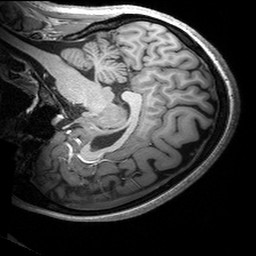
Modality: T1w
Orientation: sagittal
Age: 24
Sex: female
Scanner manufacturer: siemens
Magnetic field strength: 3 T
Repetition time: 2.53 s
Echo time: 0.00299 s